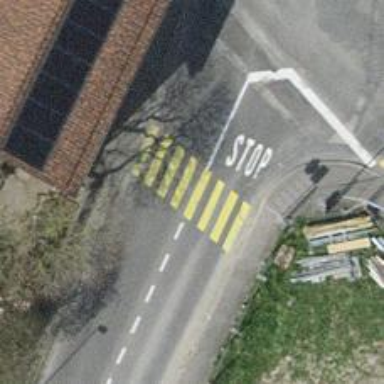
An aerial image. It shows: Footway with asphalt surface and marked zebra crossing.